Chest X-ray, PA view. Patient: 57 years old, sex M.
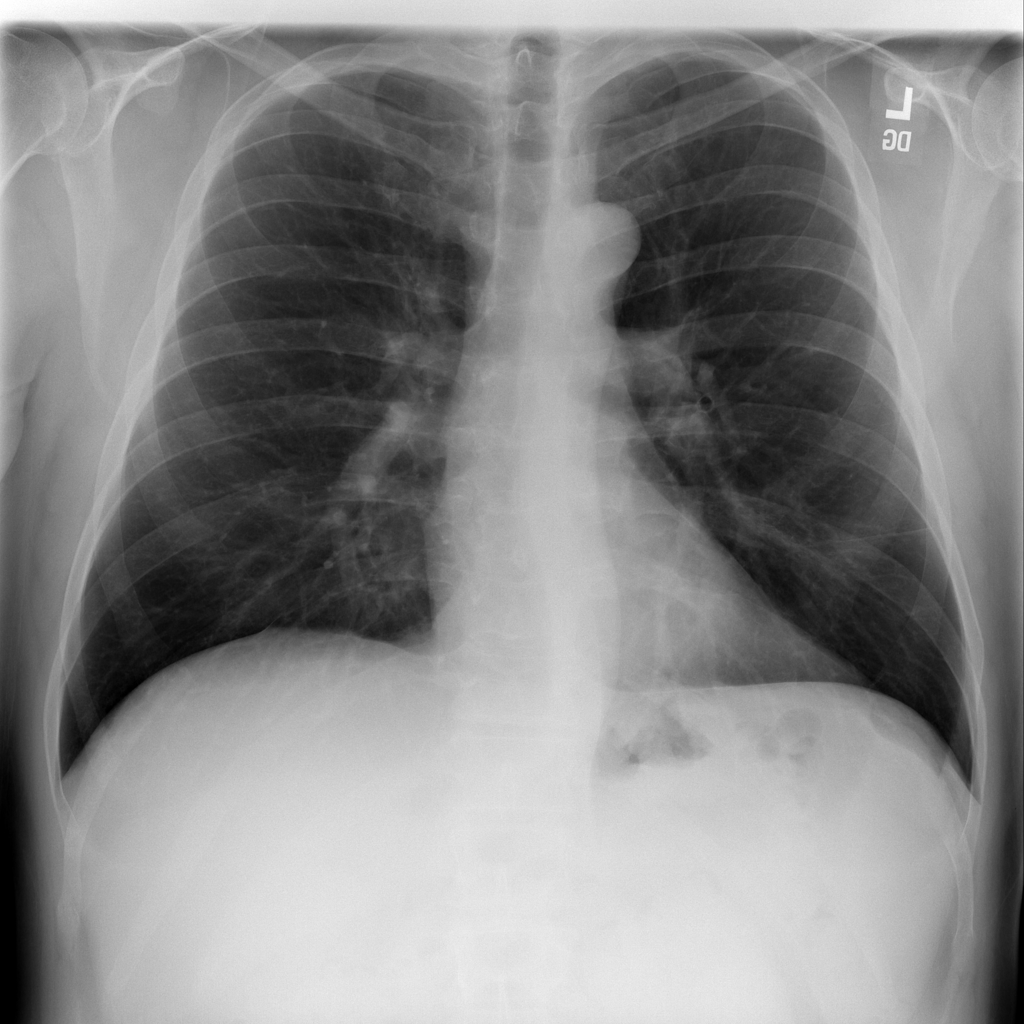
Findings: Atelectasis